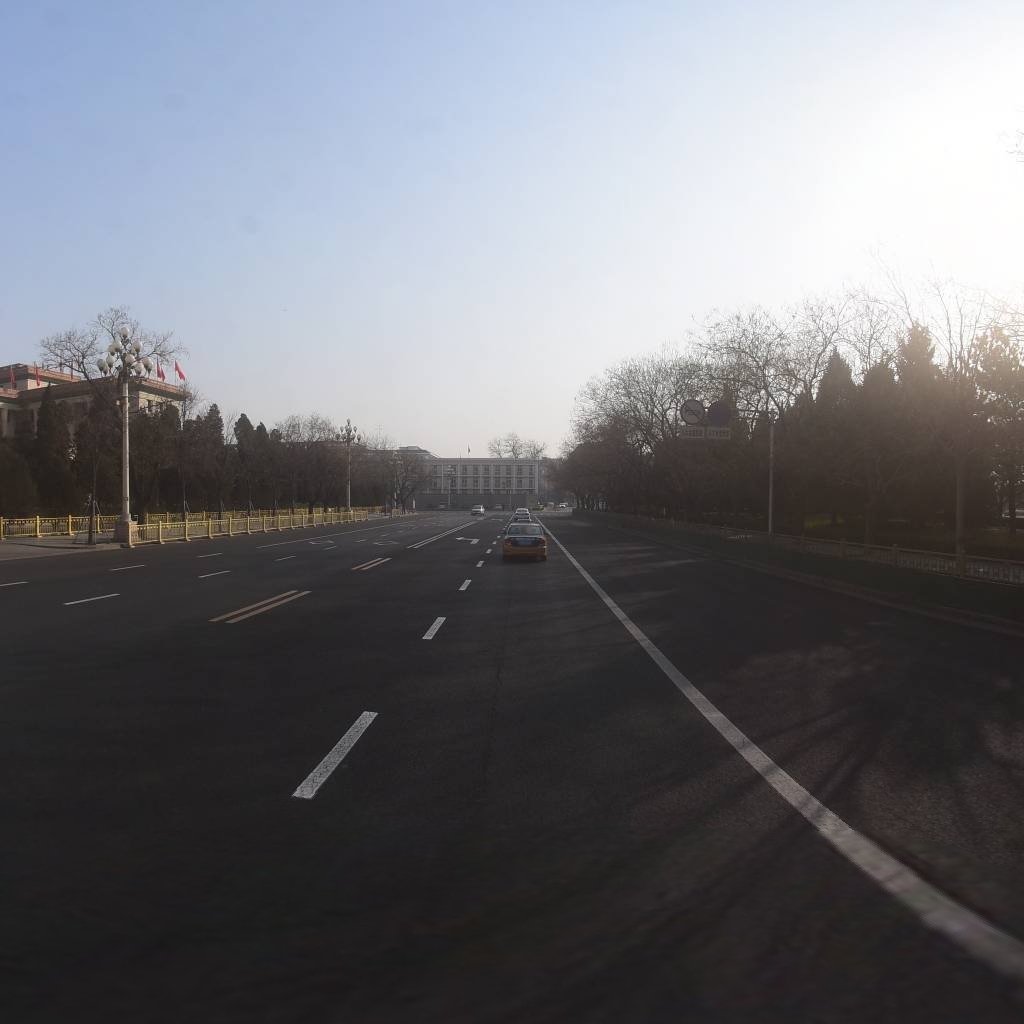
Region: Xicheng
Road damage annotations: longitudinal crack